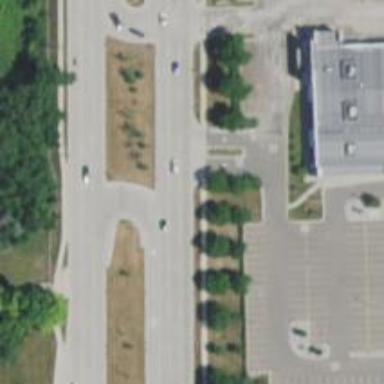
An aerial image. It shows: Primary link highway with separate sidewalk.